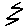
Label: zigzag